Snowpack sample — Loveland Pass, Silver Plume, Colorado, USA (2/11/26, 12:00 PM MST)
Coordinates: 39.663, -105.886
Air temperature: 35 °F
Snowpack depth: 82 cm
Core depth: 40 cm
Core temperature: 23 °F
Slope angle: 13°, slope face: 12°
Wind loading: high
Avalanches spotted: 1
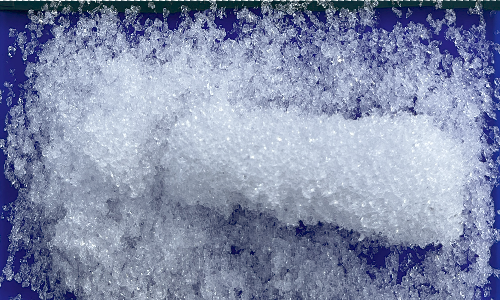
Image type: core
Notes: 1 small avalanche spotted on the north side of the bowl, lots of wind loading